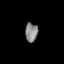
Tissue: lung
Cell type: Epithelial cells
Senescence score: 0.1721
Nuclear area (px): 228
Mean DAPI intensity: 137.553